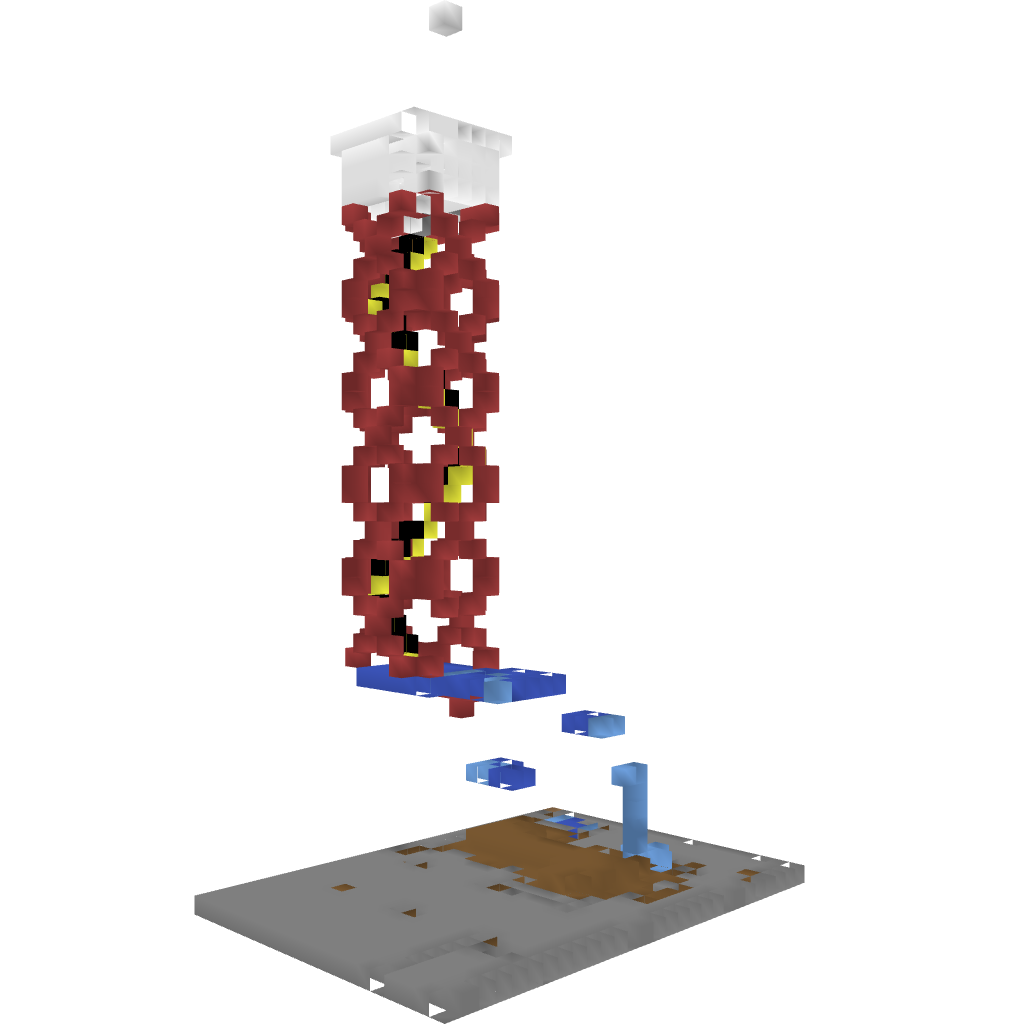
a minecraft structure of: Tower of Quartz bad low quality